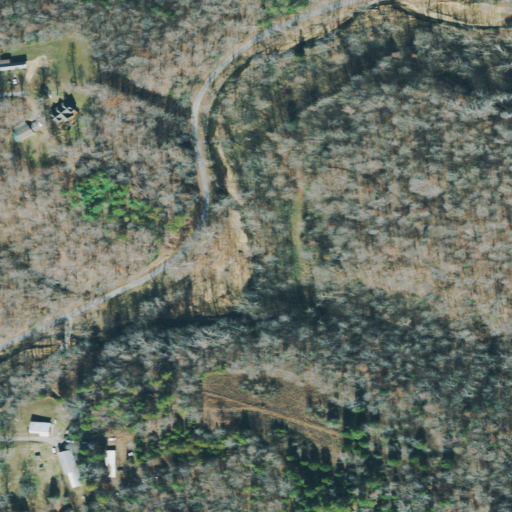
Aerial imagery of valley in Tennessee named Beck Hollow containing deciduous forest, open development, mixed forest, and low intensity development